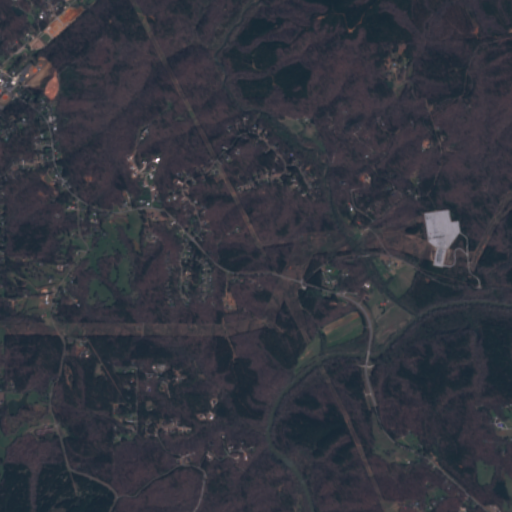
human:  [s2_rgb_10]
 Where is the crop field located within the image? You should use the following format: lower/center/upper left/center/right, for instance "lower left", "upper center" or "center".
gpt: The crop field is located in the left of the image.
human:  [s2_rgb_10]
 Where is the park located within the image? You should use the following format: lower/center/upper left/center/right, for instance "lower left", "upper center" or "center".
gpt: The park is located in the upper left of the image.
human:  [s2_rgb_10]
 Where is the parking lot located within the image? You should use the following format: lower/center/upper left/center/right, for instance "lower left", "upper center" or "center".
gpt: The parking lot is located in the upper left of the image.
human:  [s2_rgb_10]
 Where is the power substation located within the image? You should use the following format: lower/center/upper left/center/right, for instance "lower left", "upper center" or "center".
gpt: The power substation is located in the center right of the image.
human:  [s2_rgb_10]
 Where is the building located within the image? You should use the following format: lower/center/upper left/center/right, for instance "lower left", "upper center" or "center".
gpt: The building is located in the upper left of the image.
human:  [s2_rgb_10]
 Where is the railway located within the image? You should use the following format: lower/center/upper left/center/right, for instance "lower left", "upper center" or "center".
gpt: The railway is located in the left of the image.
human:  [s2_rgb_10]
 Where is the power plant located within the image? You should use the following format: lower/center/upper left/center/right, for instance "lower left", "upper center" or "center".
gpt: There is no power plant in the image.